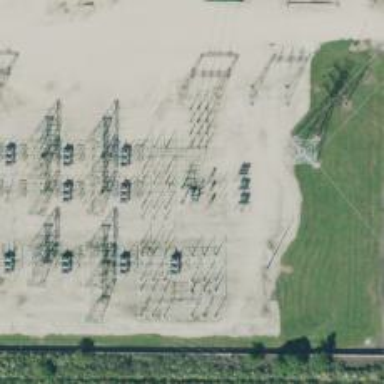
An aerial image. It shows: Switch used for power control.